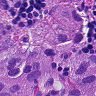
Metastatic tissue present: yes